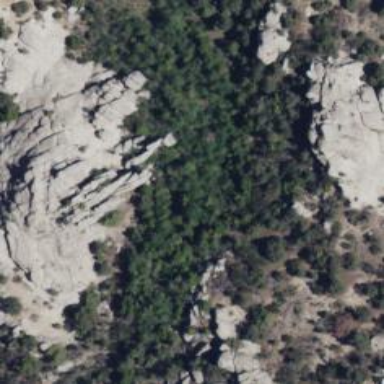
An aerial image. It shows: Cliff in nature.